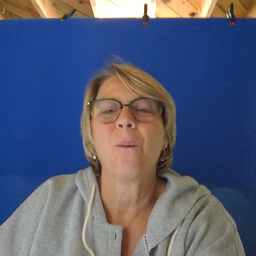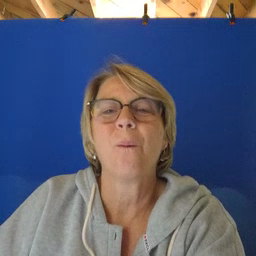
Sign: hello